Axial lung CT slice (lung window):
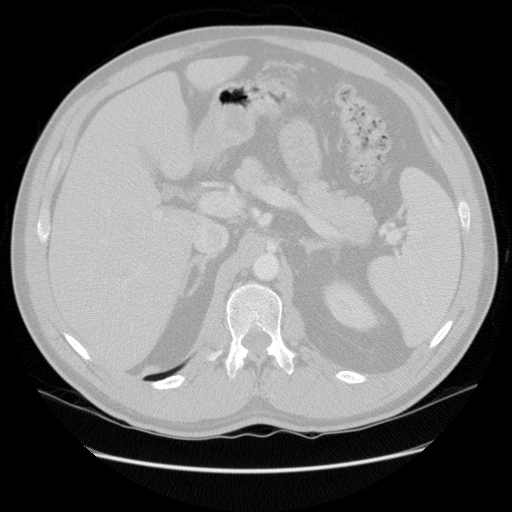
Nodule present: no